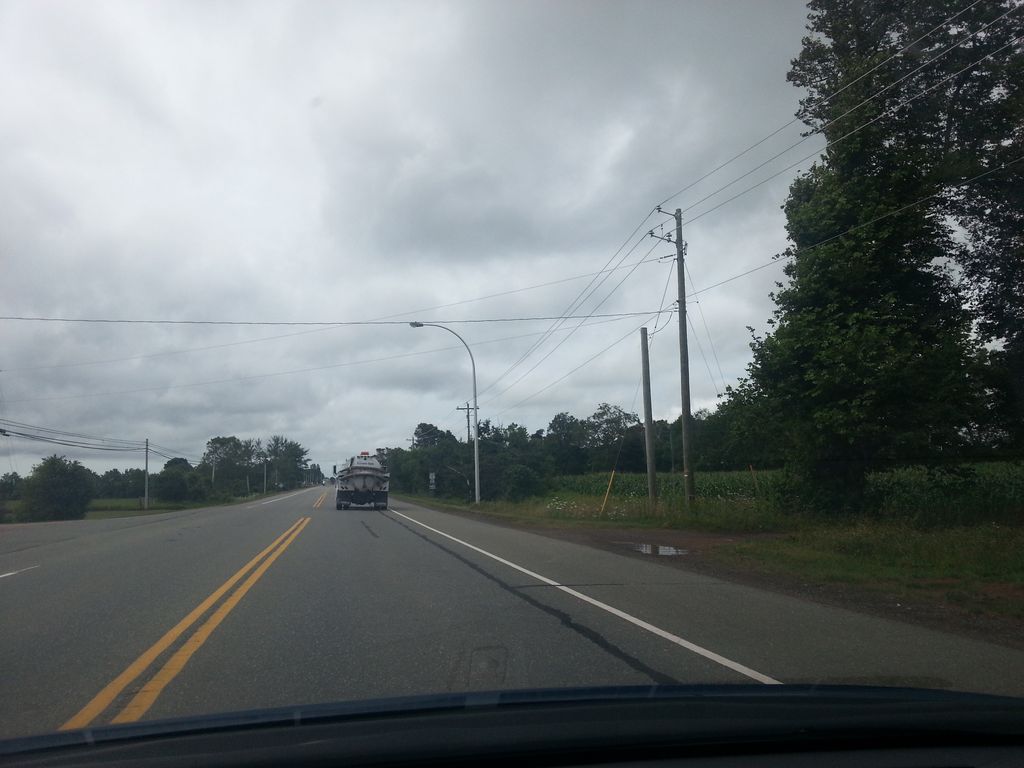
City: charlottetown